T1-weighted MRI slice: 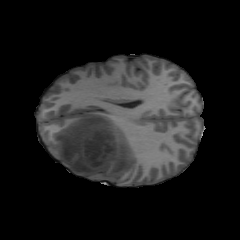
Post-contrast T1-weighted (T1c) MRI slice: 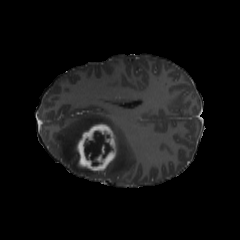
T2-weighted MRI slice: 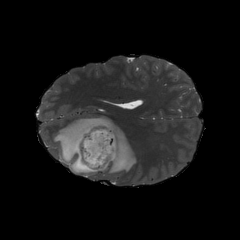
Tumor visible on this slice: yes